Question: I have a query like this :
'''
int a= pgc.Fronts.Where(i => i.ItemCode == itemcode && i.PC == pc).Count()
'''
PGC is my dbcontext .The itemcode is '10414' and the pc value is 'null' the result is '0'.
So i changed the query to sql command :
'''
/****** Script for SelectTopNRows command from SSMS ******/
SELECT [Id]
,[No]
,[ItemCode]
,[QtyRequest]
,[PC]
,[Date]
,[Type]
,[Line]
,[joint]
,[QTYIssue]
,[Recivedby]
FROM [pgc].[dbo].[Fronts] where ItemCode='10414' and pc is null
'''
it returns 3 records as you can see here :

So why it happens ?
'''
public partial class Front
{
public long Id { get; set; }
public string No { get; set; }
public string ItemCode { get; set; }
public Nullable<double> QtyRequest { get; set; }
public string PC { get; set; }
public System.DateTime Date { get; set; }
public string Type { get; set; }
public string Line { get; set; }
public string joint { get; set; }
public double QTYIssue { get; set; }
public string Recivedby { get; set; }
}
'''
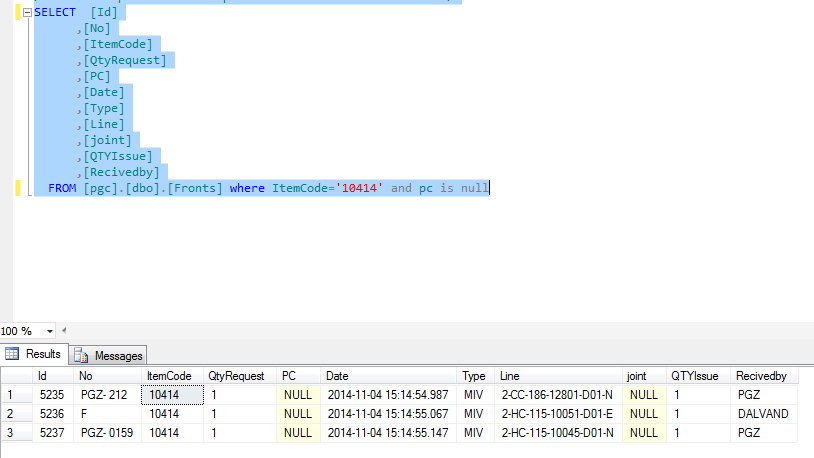
Answer: If I remember correctly (at least for Linq2Sql) if you want to compare with null values you should use <URL>:
'''
int a = pgc.Fronts.Where(i =>
i.ItemCode == itemcode && Object.Equals(i.PC, pc)).Count();
'''
This "bug" seems to have been fixed in later versions of Entity framework. For now you can use:
'''
int a = pgc.Fronts.Where(i =>
i.ItemCode == itemcode && (i.PC == pc || (pc == null && i.PC == null)).Count();
'''